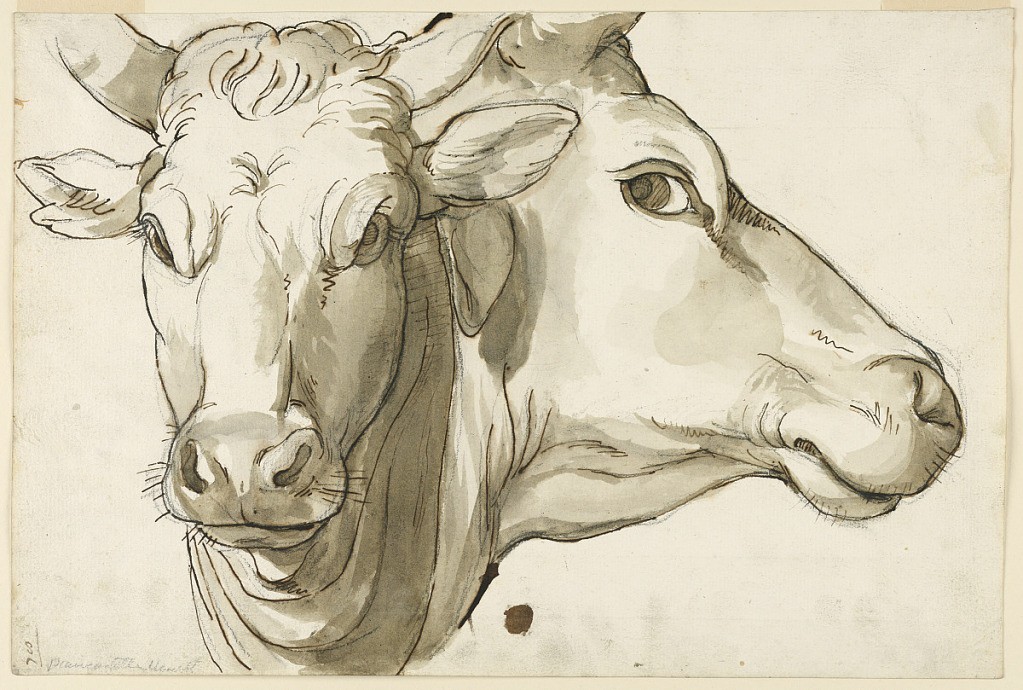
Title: Study of a Cow
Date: ca. 1815
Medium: Charcoal, brush and sepia on paper
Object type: Drawing
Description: A cow viewed from the front and the side.